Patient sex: M
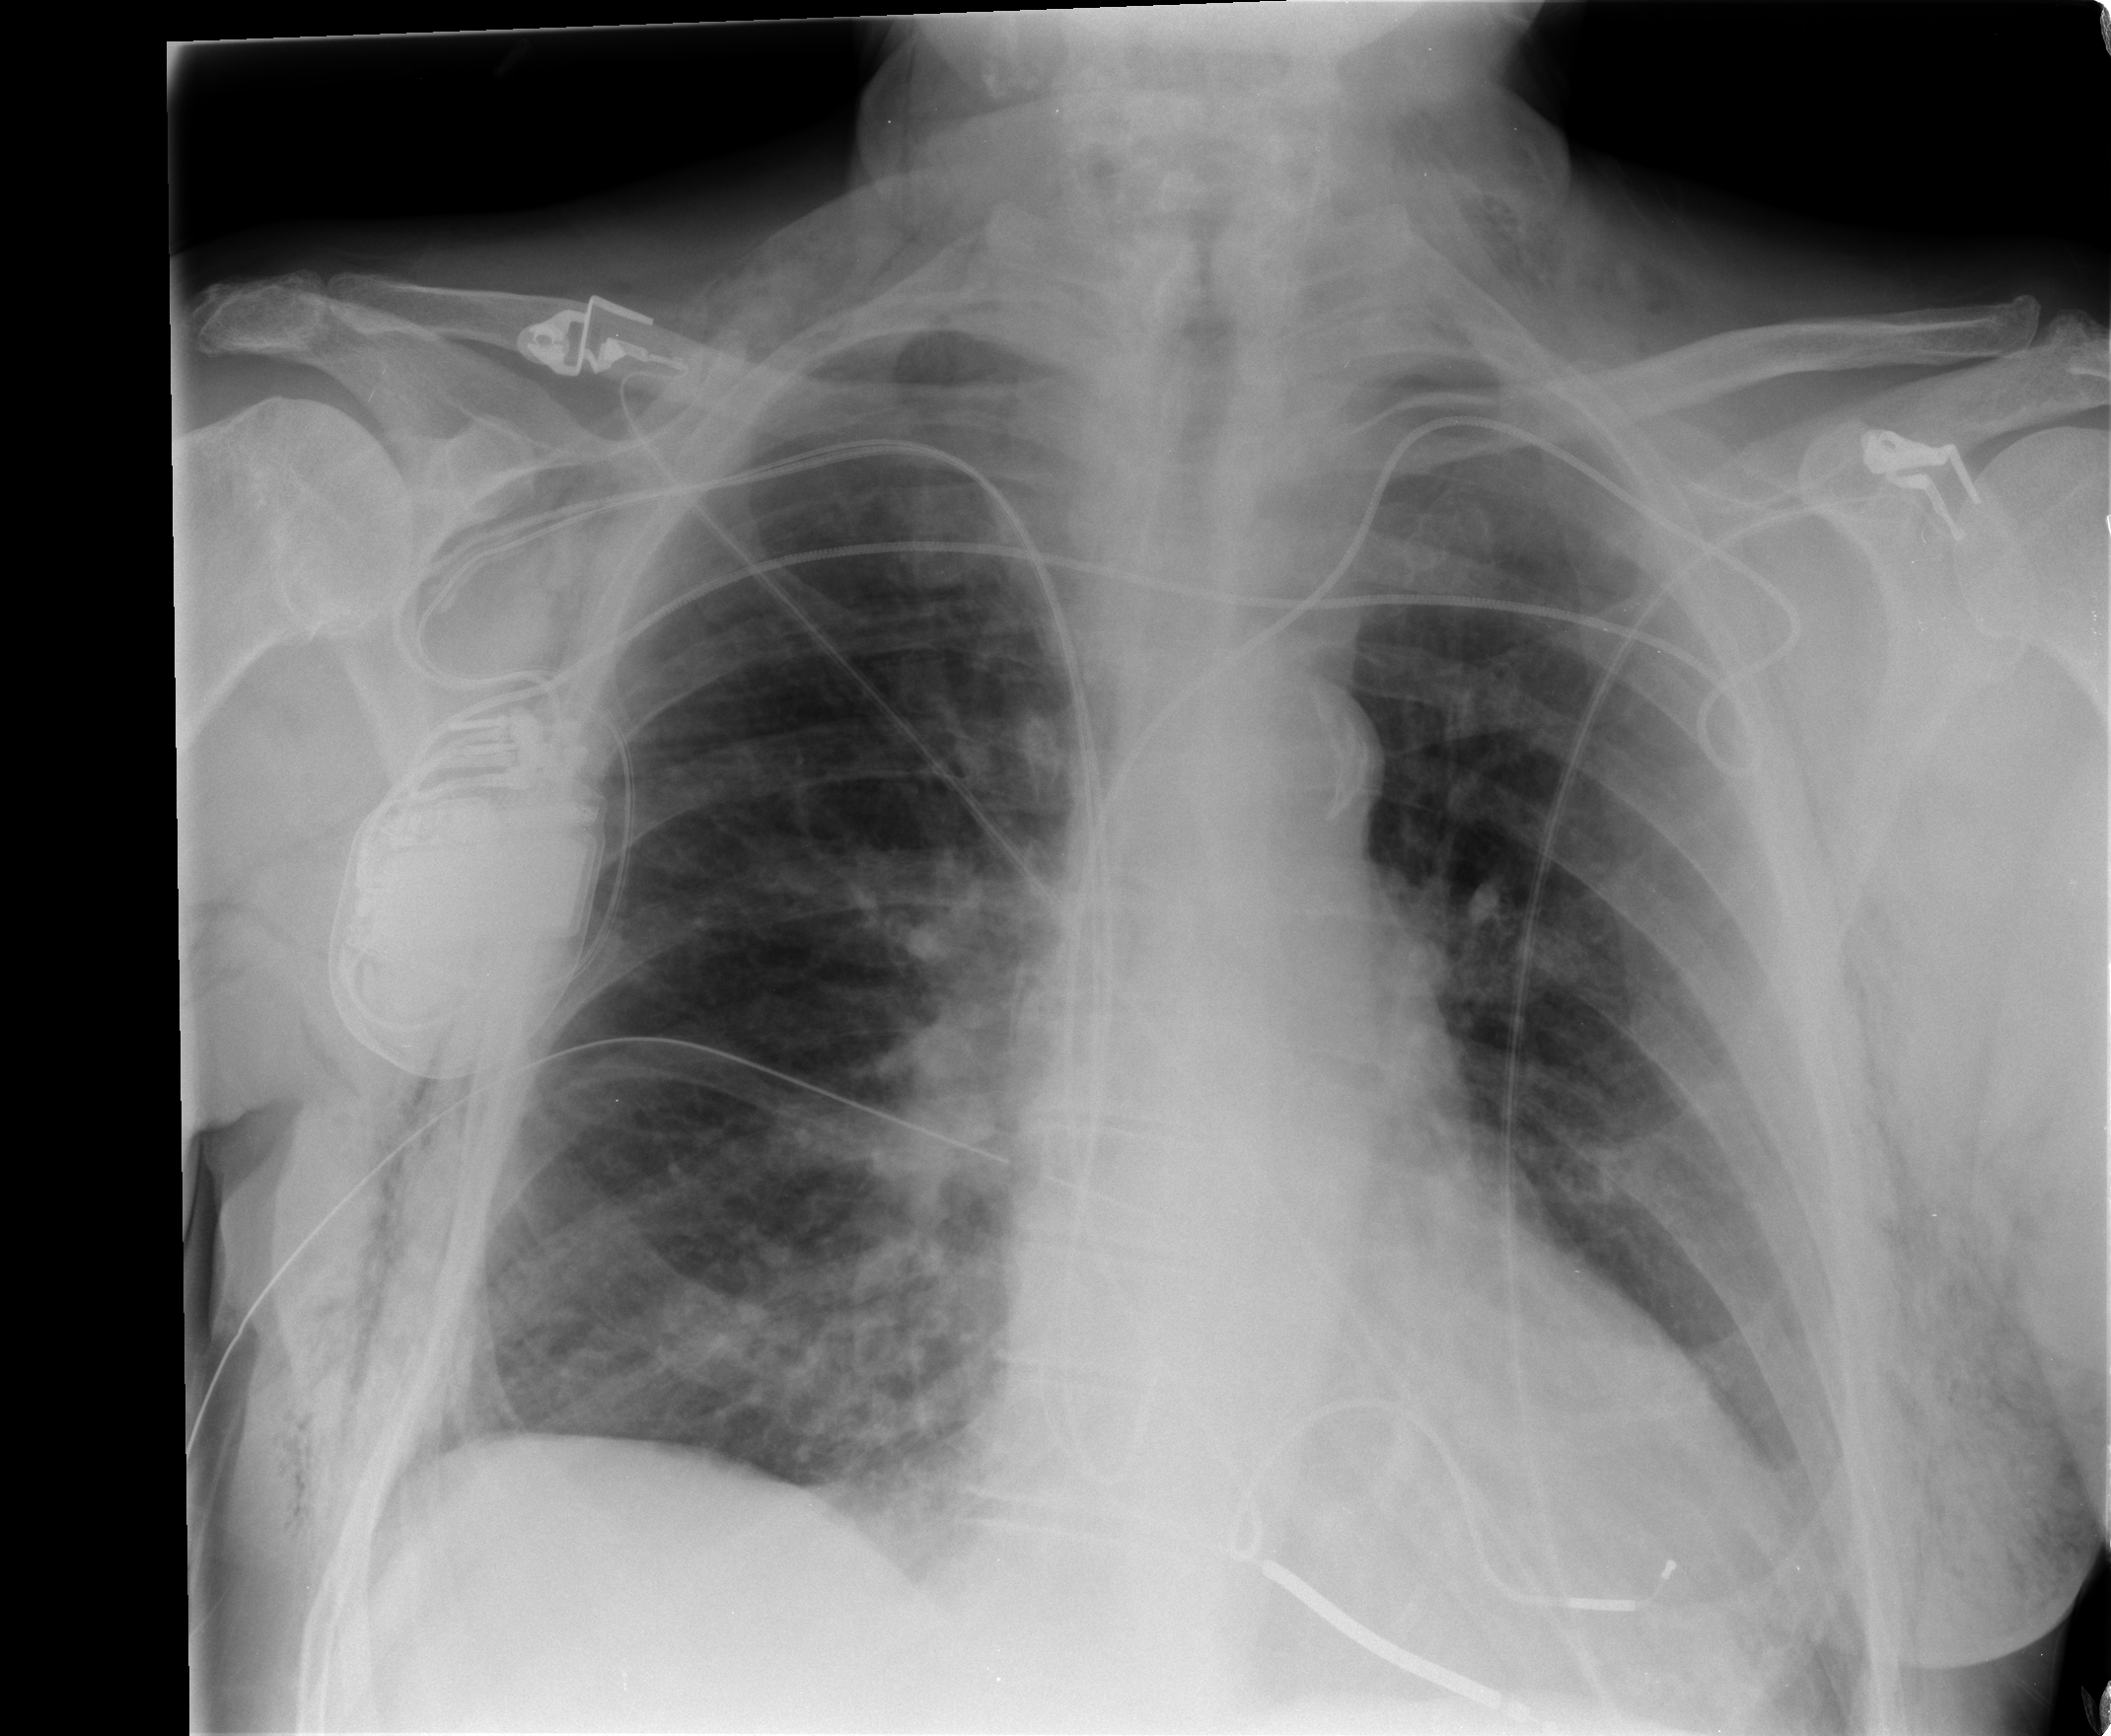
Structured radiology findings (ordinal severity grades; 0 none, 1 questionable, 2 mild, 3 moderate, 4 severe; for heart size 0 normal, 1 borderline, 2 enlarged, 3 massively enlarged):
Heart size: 2
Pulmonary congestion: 1
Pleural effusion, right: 0
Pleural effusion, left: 0
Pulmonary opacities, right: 0
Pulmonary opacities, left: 0
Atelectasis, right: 1
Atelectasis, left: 1